Question: I want to use an 'if' statement to filter an Excel document. I need to specify the null values in the 'valuer' column inside the 'content' table (data frame), then drop the row holding the null value.

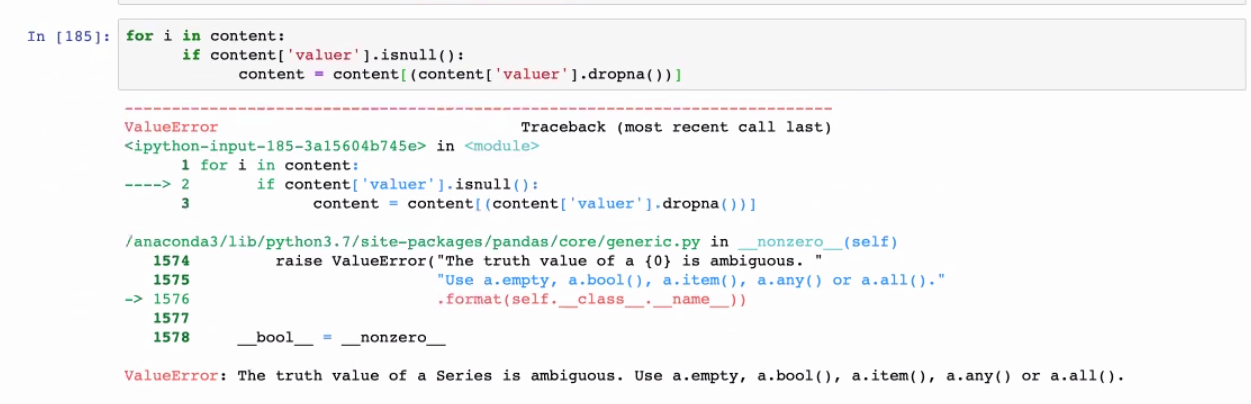
Answer: '''
content['valuer'].isnull()
'''
will return a series of True / False values, True for a null value and False for every other value. If you want to check if any value of the row is null, use
'''
any(content['valuer'].isnull())
'''
If you want to check if all columns are null, use
'''
all(content['valuer'].isnull())
'''